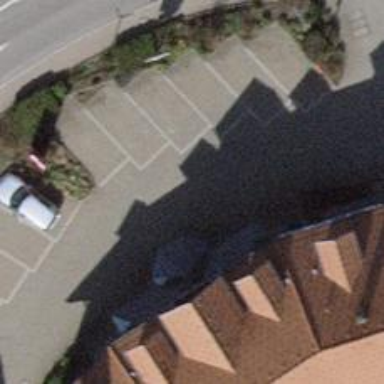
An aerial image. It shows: Parking aisle made of paving stones.